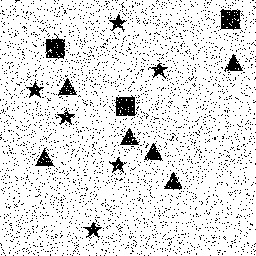
Squares: 3
Triangles: 6
Stars: 6
Total shapes: 15